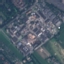
Land use / land cover: Industrial